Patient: sex F, age 49
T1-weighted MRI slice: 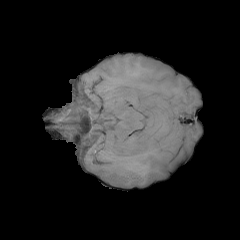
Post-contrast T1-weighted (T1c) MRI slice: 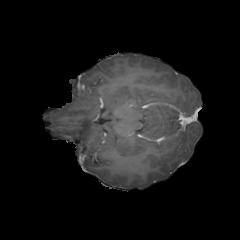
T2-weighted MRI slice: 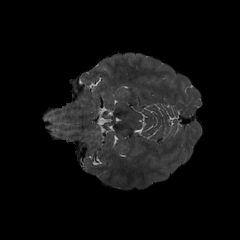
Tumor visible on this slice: no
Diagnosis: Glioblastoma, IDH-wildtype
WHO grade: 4